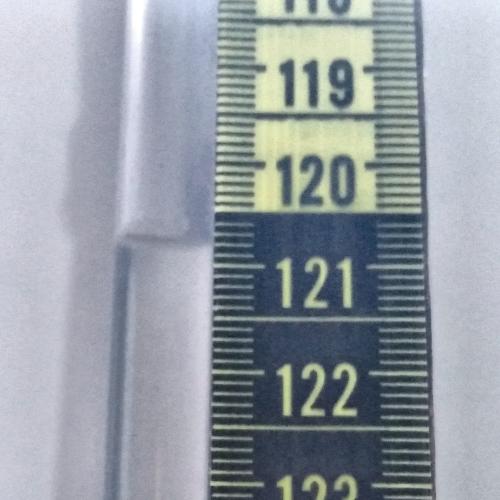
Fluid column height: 120.8 cm